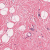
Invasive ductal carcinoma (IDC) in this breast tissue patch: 0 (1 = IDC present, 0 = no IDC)